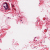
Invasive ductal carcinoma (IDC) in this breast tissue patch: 0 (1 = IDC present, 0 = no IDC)